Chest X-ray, AP view. Patient: 49 years old, sex M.
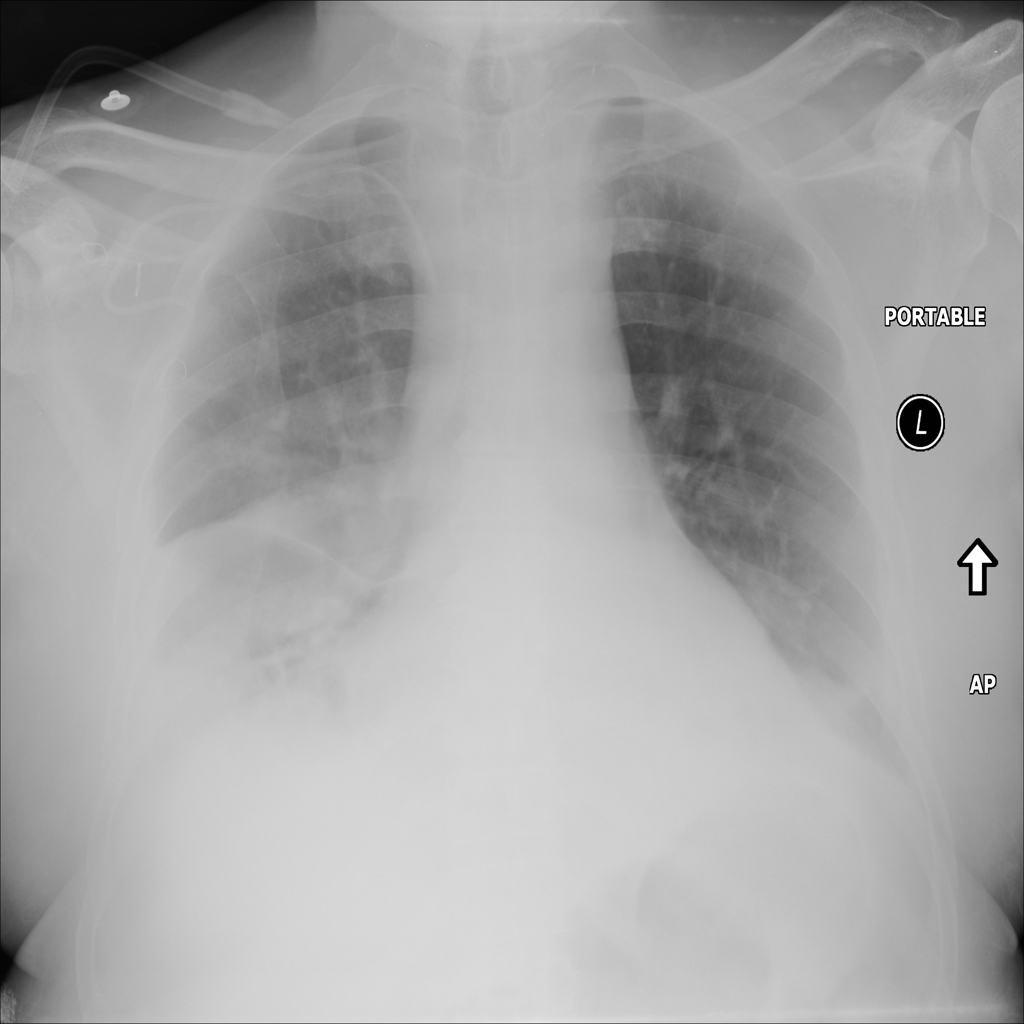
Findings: Effusion, Infiltration